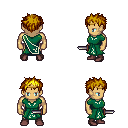
a pixel art fantasy rpg character, male body template, human, tanned skin, sash dress, magenta pants, blonde bedhead hairstyle, gold tiara, maroon shoes, dagger, four views (front, back, left, right), 2x2 character sprite sheet, small pixel art, hard edges, no anti-aliasing